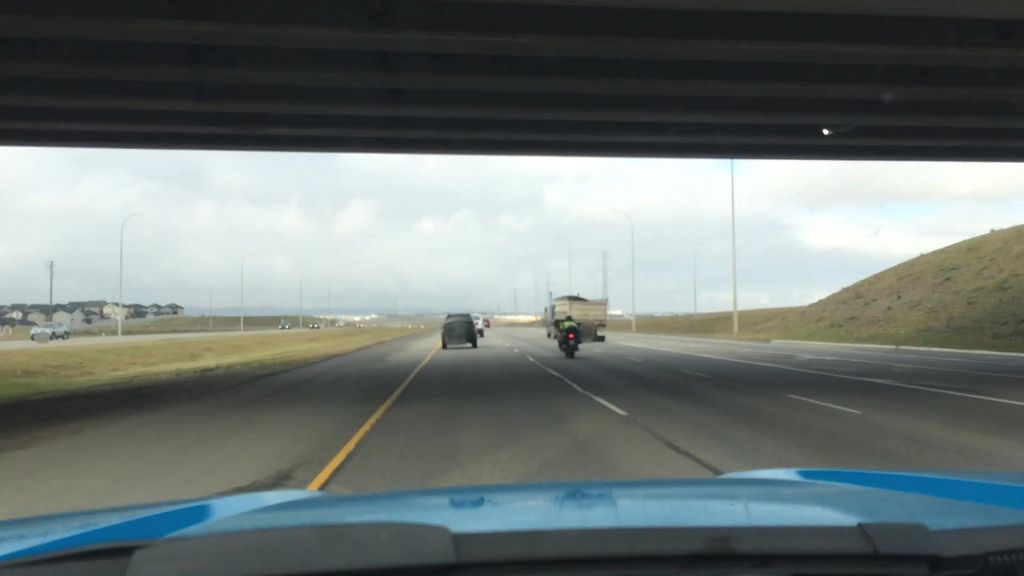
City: calgary